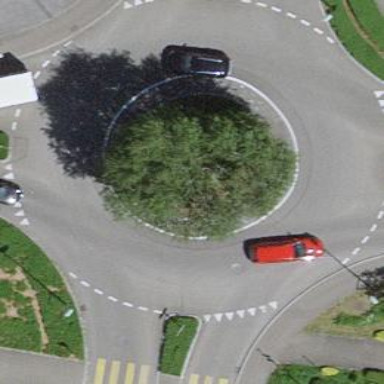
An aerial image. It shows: Secondary road leading to roundabout.